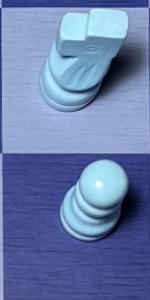
Label: Pawn_White